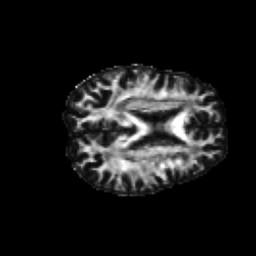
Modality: FA
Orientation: axial
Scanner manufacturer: siemens
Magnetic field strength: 3 T
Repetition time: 6.8 s
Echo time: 0.093 s